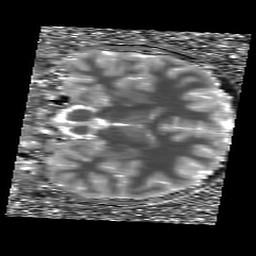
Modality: T1map
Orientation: coronal
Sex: male
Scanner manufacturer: siemens
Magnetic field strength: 3 T
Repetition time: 5 s
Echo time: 0.00368 s